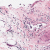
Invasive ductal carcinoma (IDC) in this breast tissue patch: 0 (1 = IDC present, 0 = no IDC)